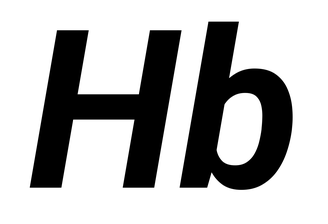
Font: Roboto-Italic_Bold_Italic